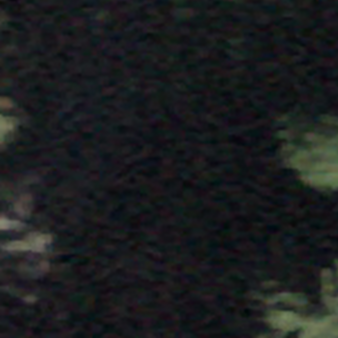
Label: other